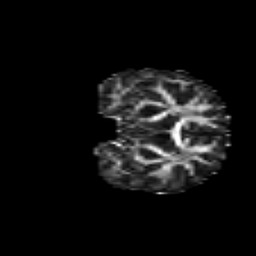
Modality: FA
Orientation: coronal
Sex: male
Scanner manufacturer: siemens
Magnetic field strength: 3 T
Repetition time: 5 s
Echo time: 0.071 s